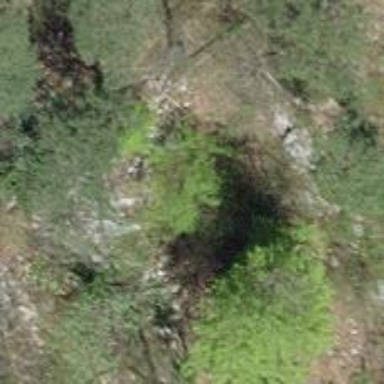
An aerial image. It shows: Natural cliff.